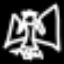
Label: angel